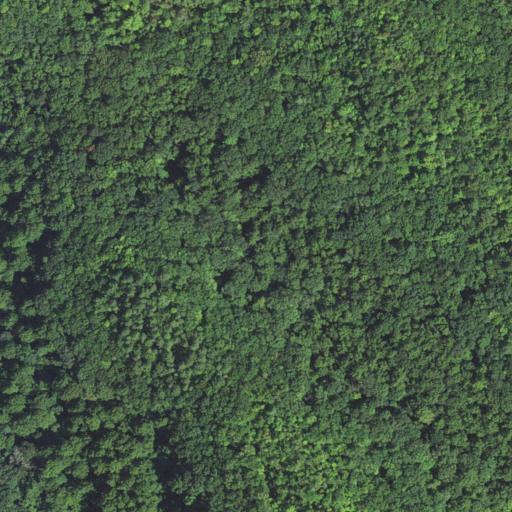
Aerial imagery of depression(s) in North Carolina named Ramp Cove containing deciduous forest, mixed forest, and evergreen forest